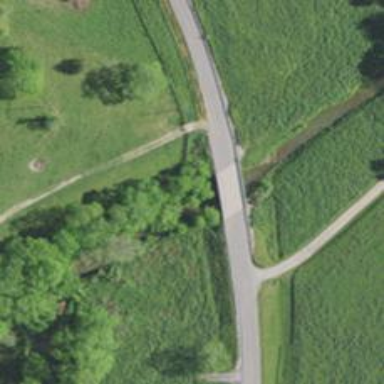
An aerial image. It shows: Secondary road.